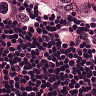
Metastatic tissue present: yes